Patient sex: M
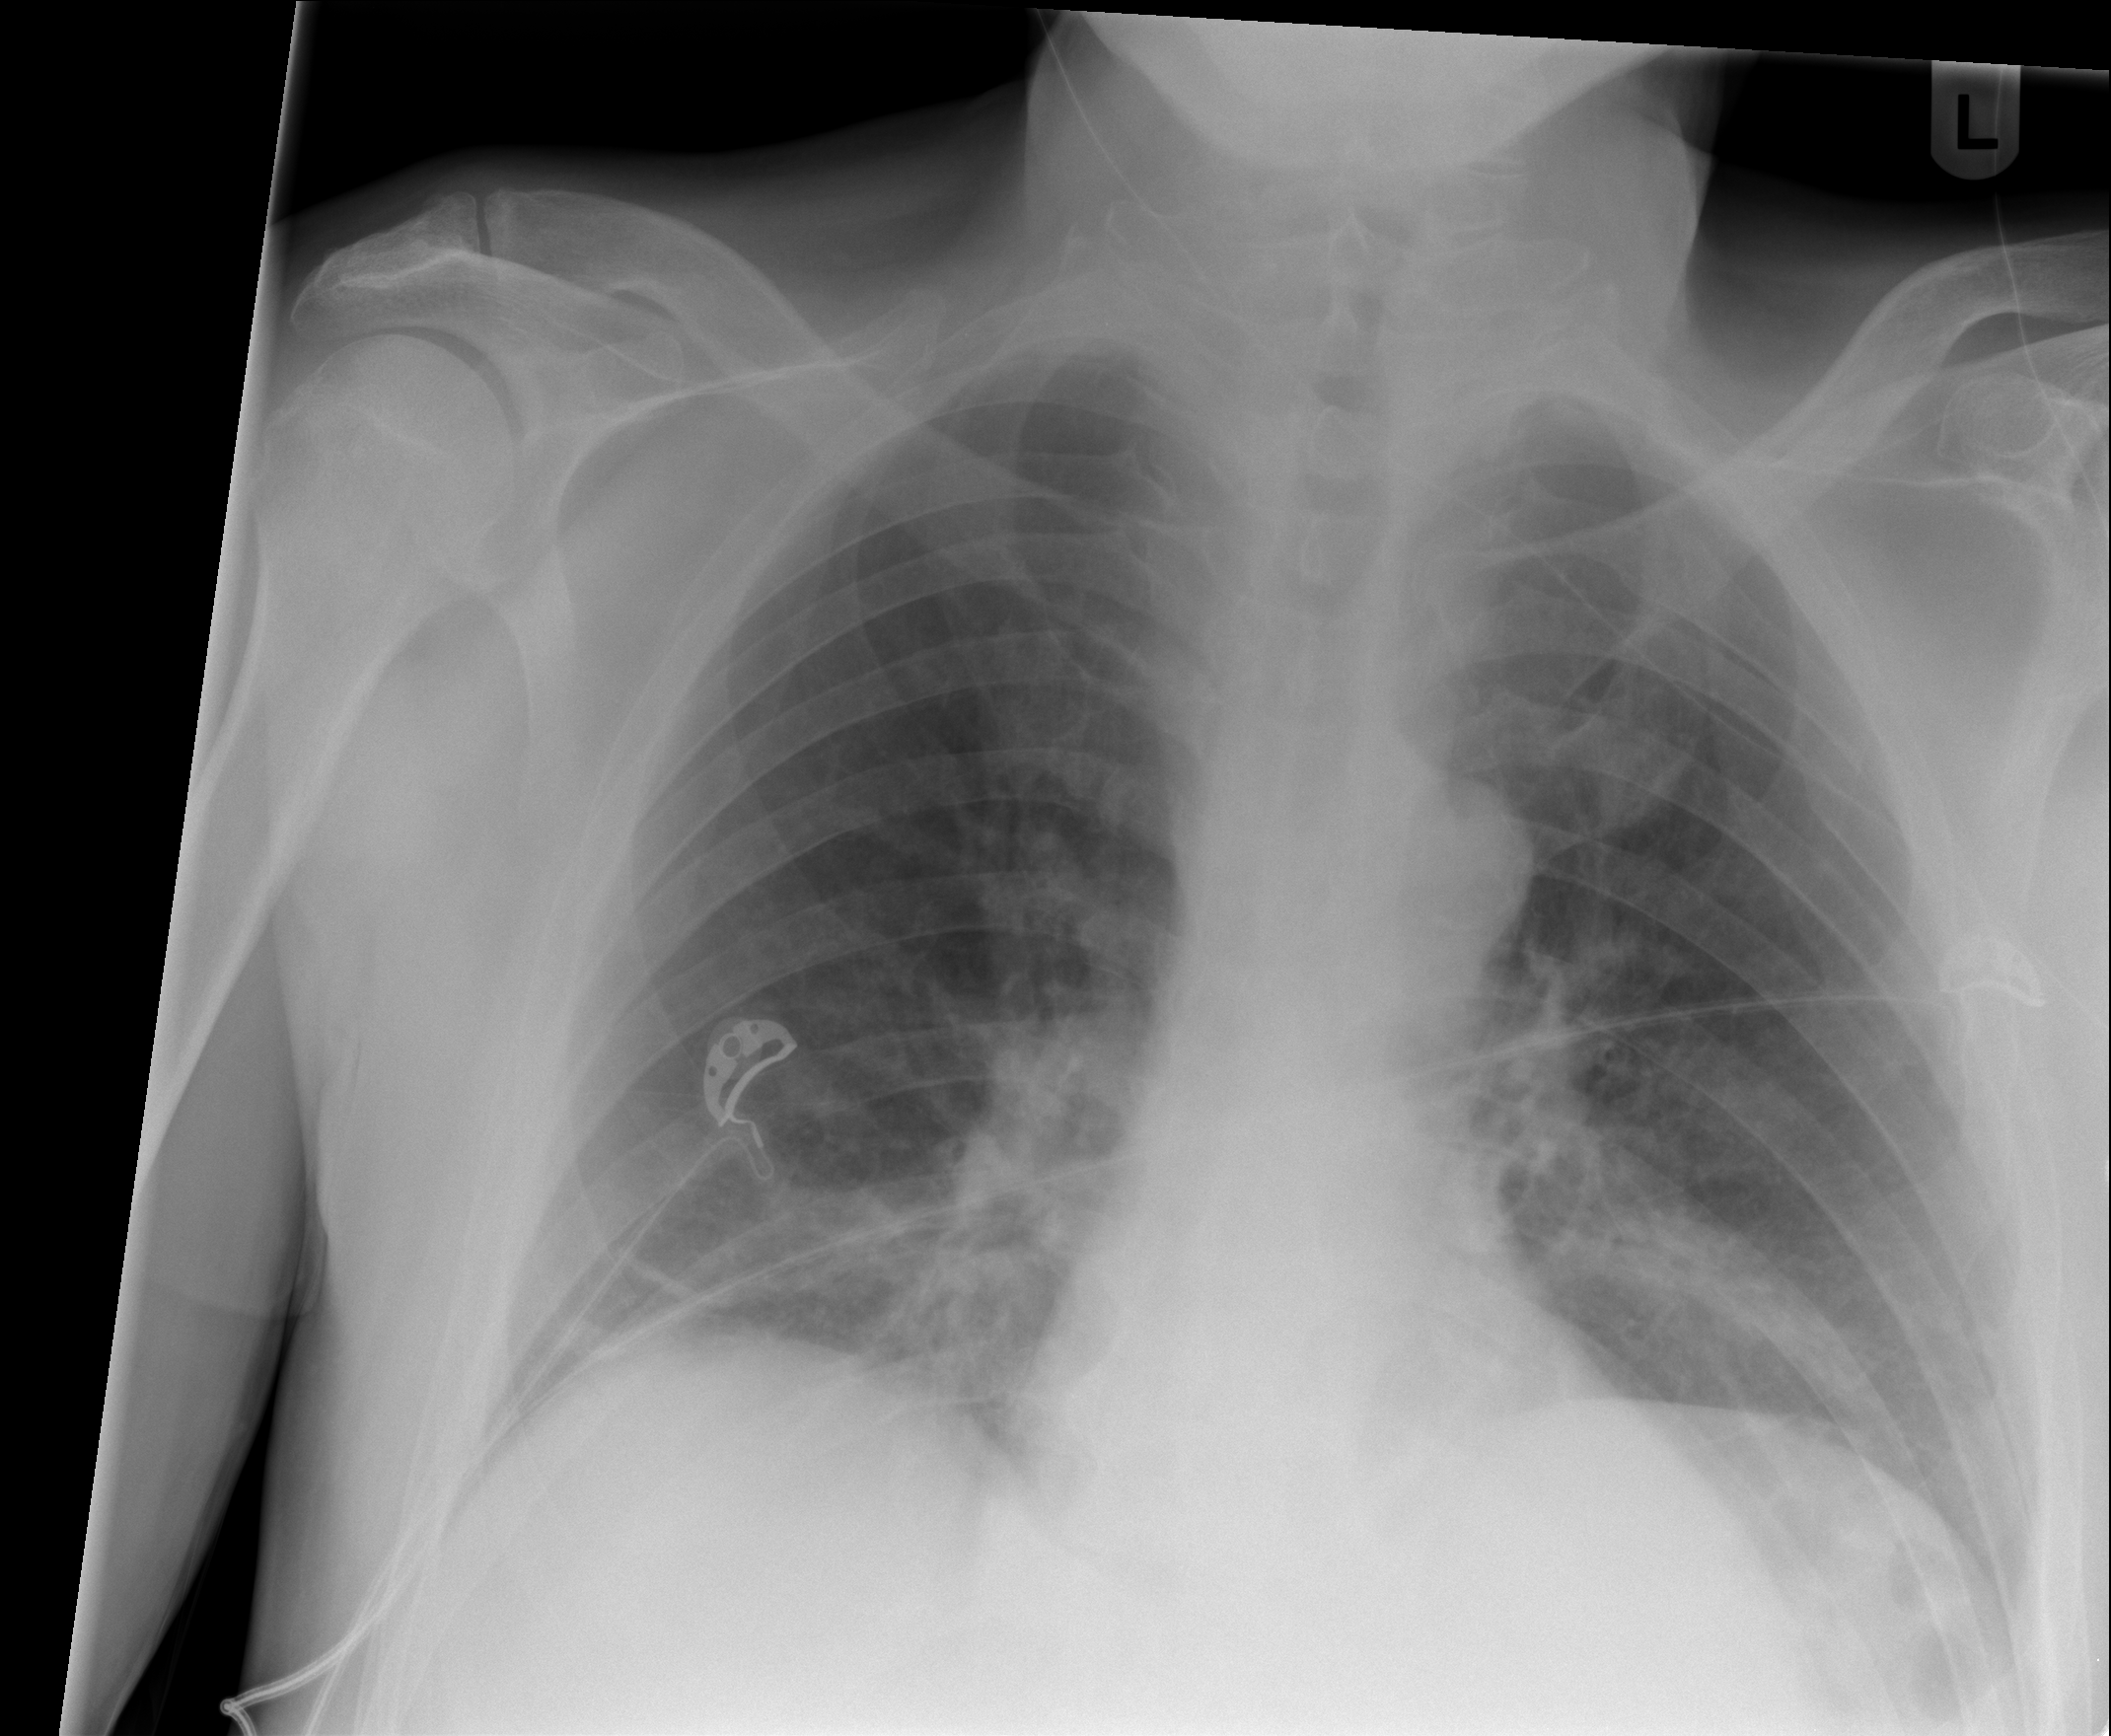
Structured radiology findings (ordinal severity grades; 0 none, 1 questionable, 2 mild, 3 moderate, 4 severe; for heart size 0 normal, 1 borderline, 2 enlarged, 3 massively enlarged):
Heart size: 1
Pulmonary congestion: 0
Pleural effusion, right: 0
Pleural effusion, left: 2
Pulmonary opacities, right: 1
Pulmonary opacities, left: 2
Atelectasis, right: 2
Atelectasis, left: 2